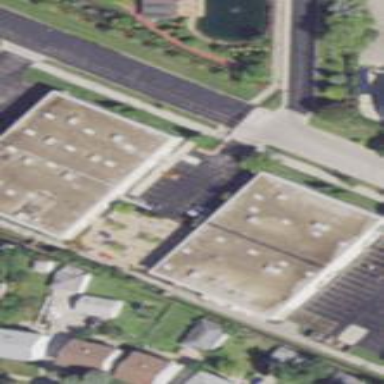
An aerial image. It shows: Office building.